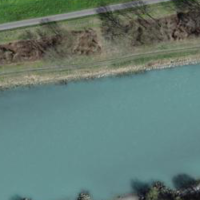
EUNIS habitat code: 15
Species observed at this site:
Mercurialis perennis